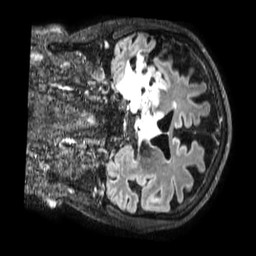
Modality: FLAIR
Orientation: coronal
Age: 67
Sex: male
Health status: ill
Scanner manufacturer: philips
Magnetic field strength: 3 T
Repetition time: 4.8 s
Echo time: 0.34 s